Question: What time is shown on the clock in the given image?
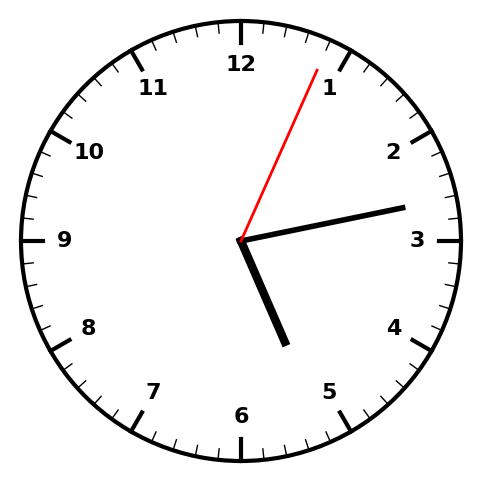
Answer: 05:13:04